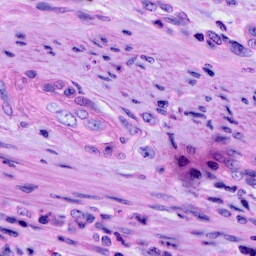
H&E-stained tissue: Cervix